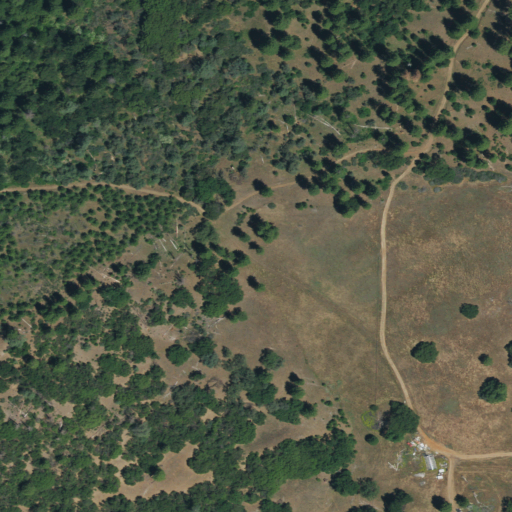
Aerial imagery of gap in California named Boles Gap containing shrub, evergreen forest, mixed forest, grassland, and deciduous forest